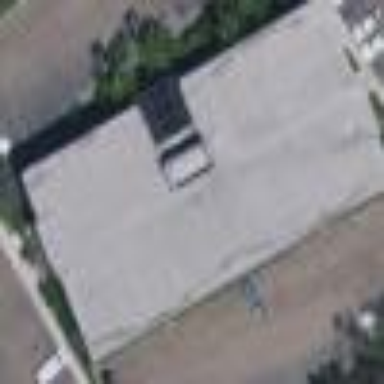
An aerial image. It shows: Office building.